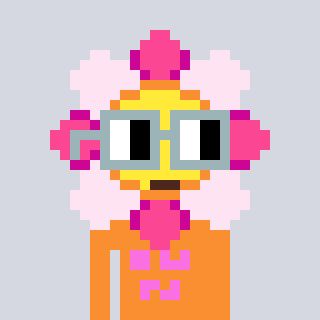
a pixel art character with square dark gray glasses, a flower-shaped head and a orange-colored body on a cool background